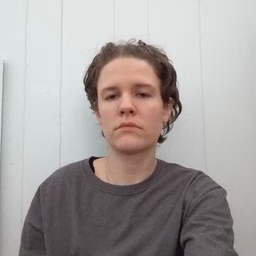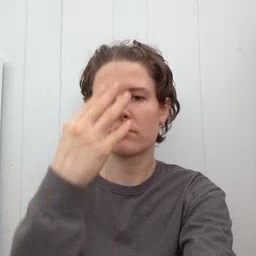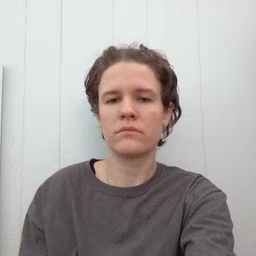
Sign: into